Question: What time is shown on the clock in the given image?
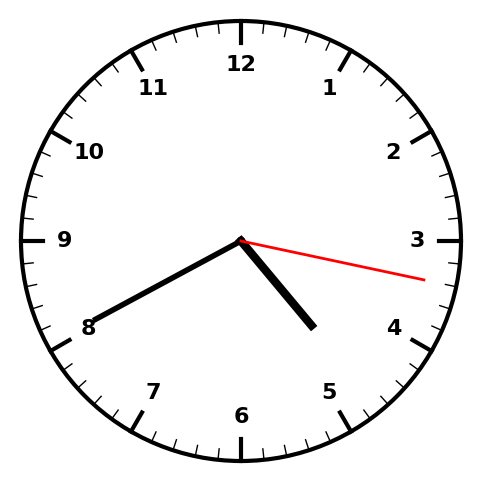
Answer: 04:40:17